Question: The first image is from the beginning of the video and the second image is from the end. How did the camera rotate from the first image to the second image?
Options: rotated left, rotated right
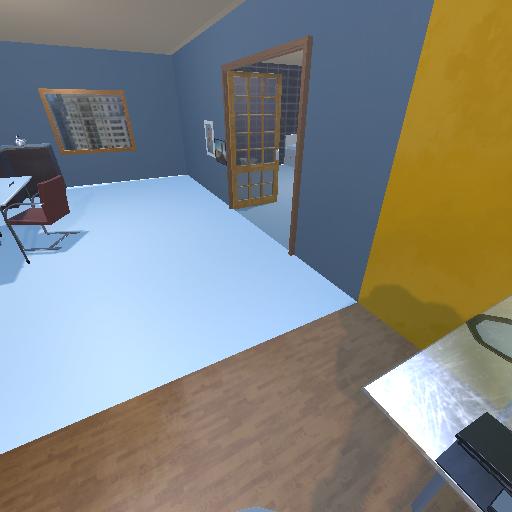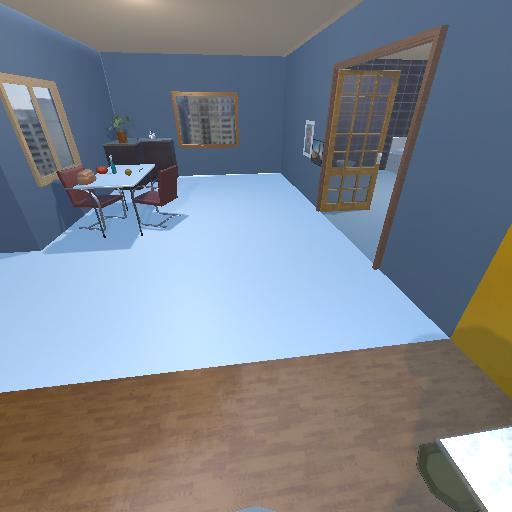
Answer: rotated left